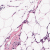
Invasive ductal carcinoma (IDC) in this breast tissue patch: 0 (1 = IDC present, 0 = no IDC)